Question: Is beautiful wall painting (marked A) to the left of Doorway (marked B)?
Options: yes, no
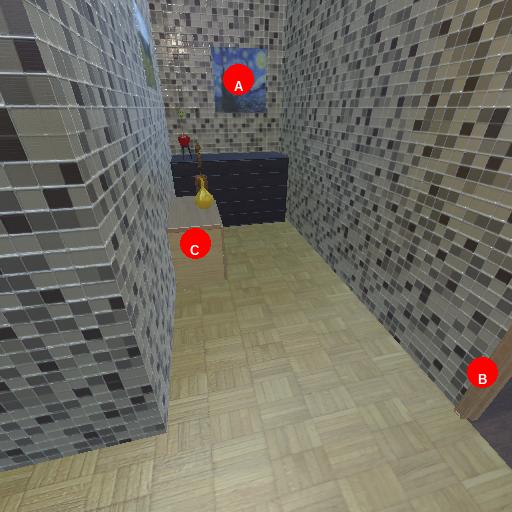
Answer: yes